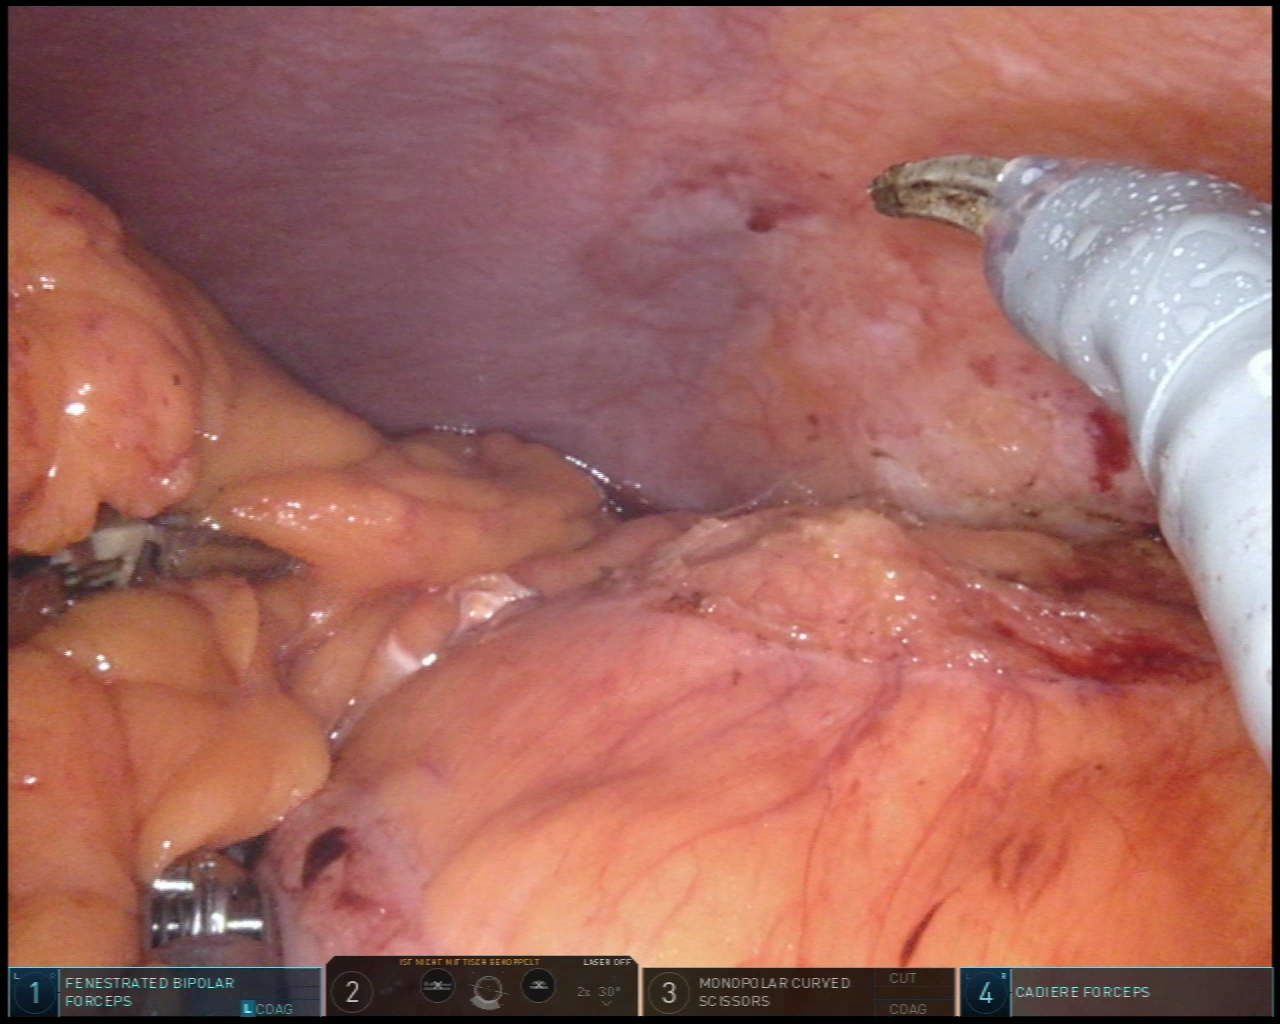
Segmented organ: abdominal_wall
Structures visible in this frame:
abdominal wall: yes
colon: yes
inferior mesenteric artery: no
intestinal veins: no
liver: no
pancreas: no
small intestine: no
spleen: no
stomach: no
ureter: no
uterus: no
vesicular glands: no